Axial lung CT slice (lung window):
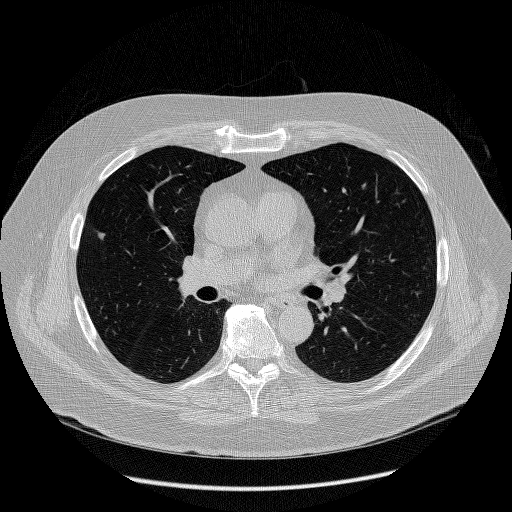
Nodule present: yes
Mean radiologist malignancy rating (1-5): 3.5